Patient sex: M
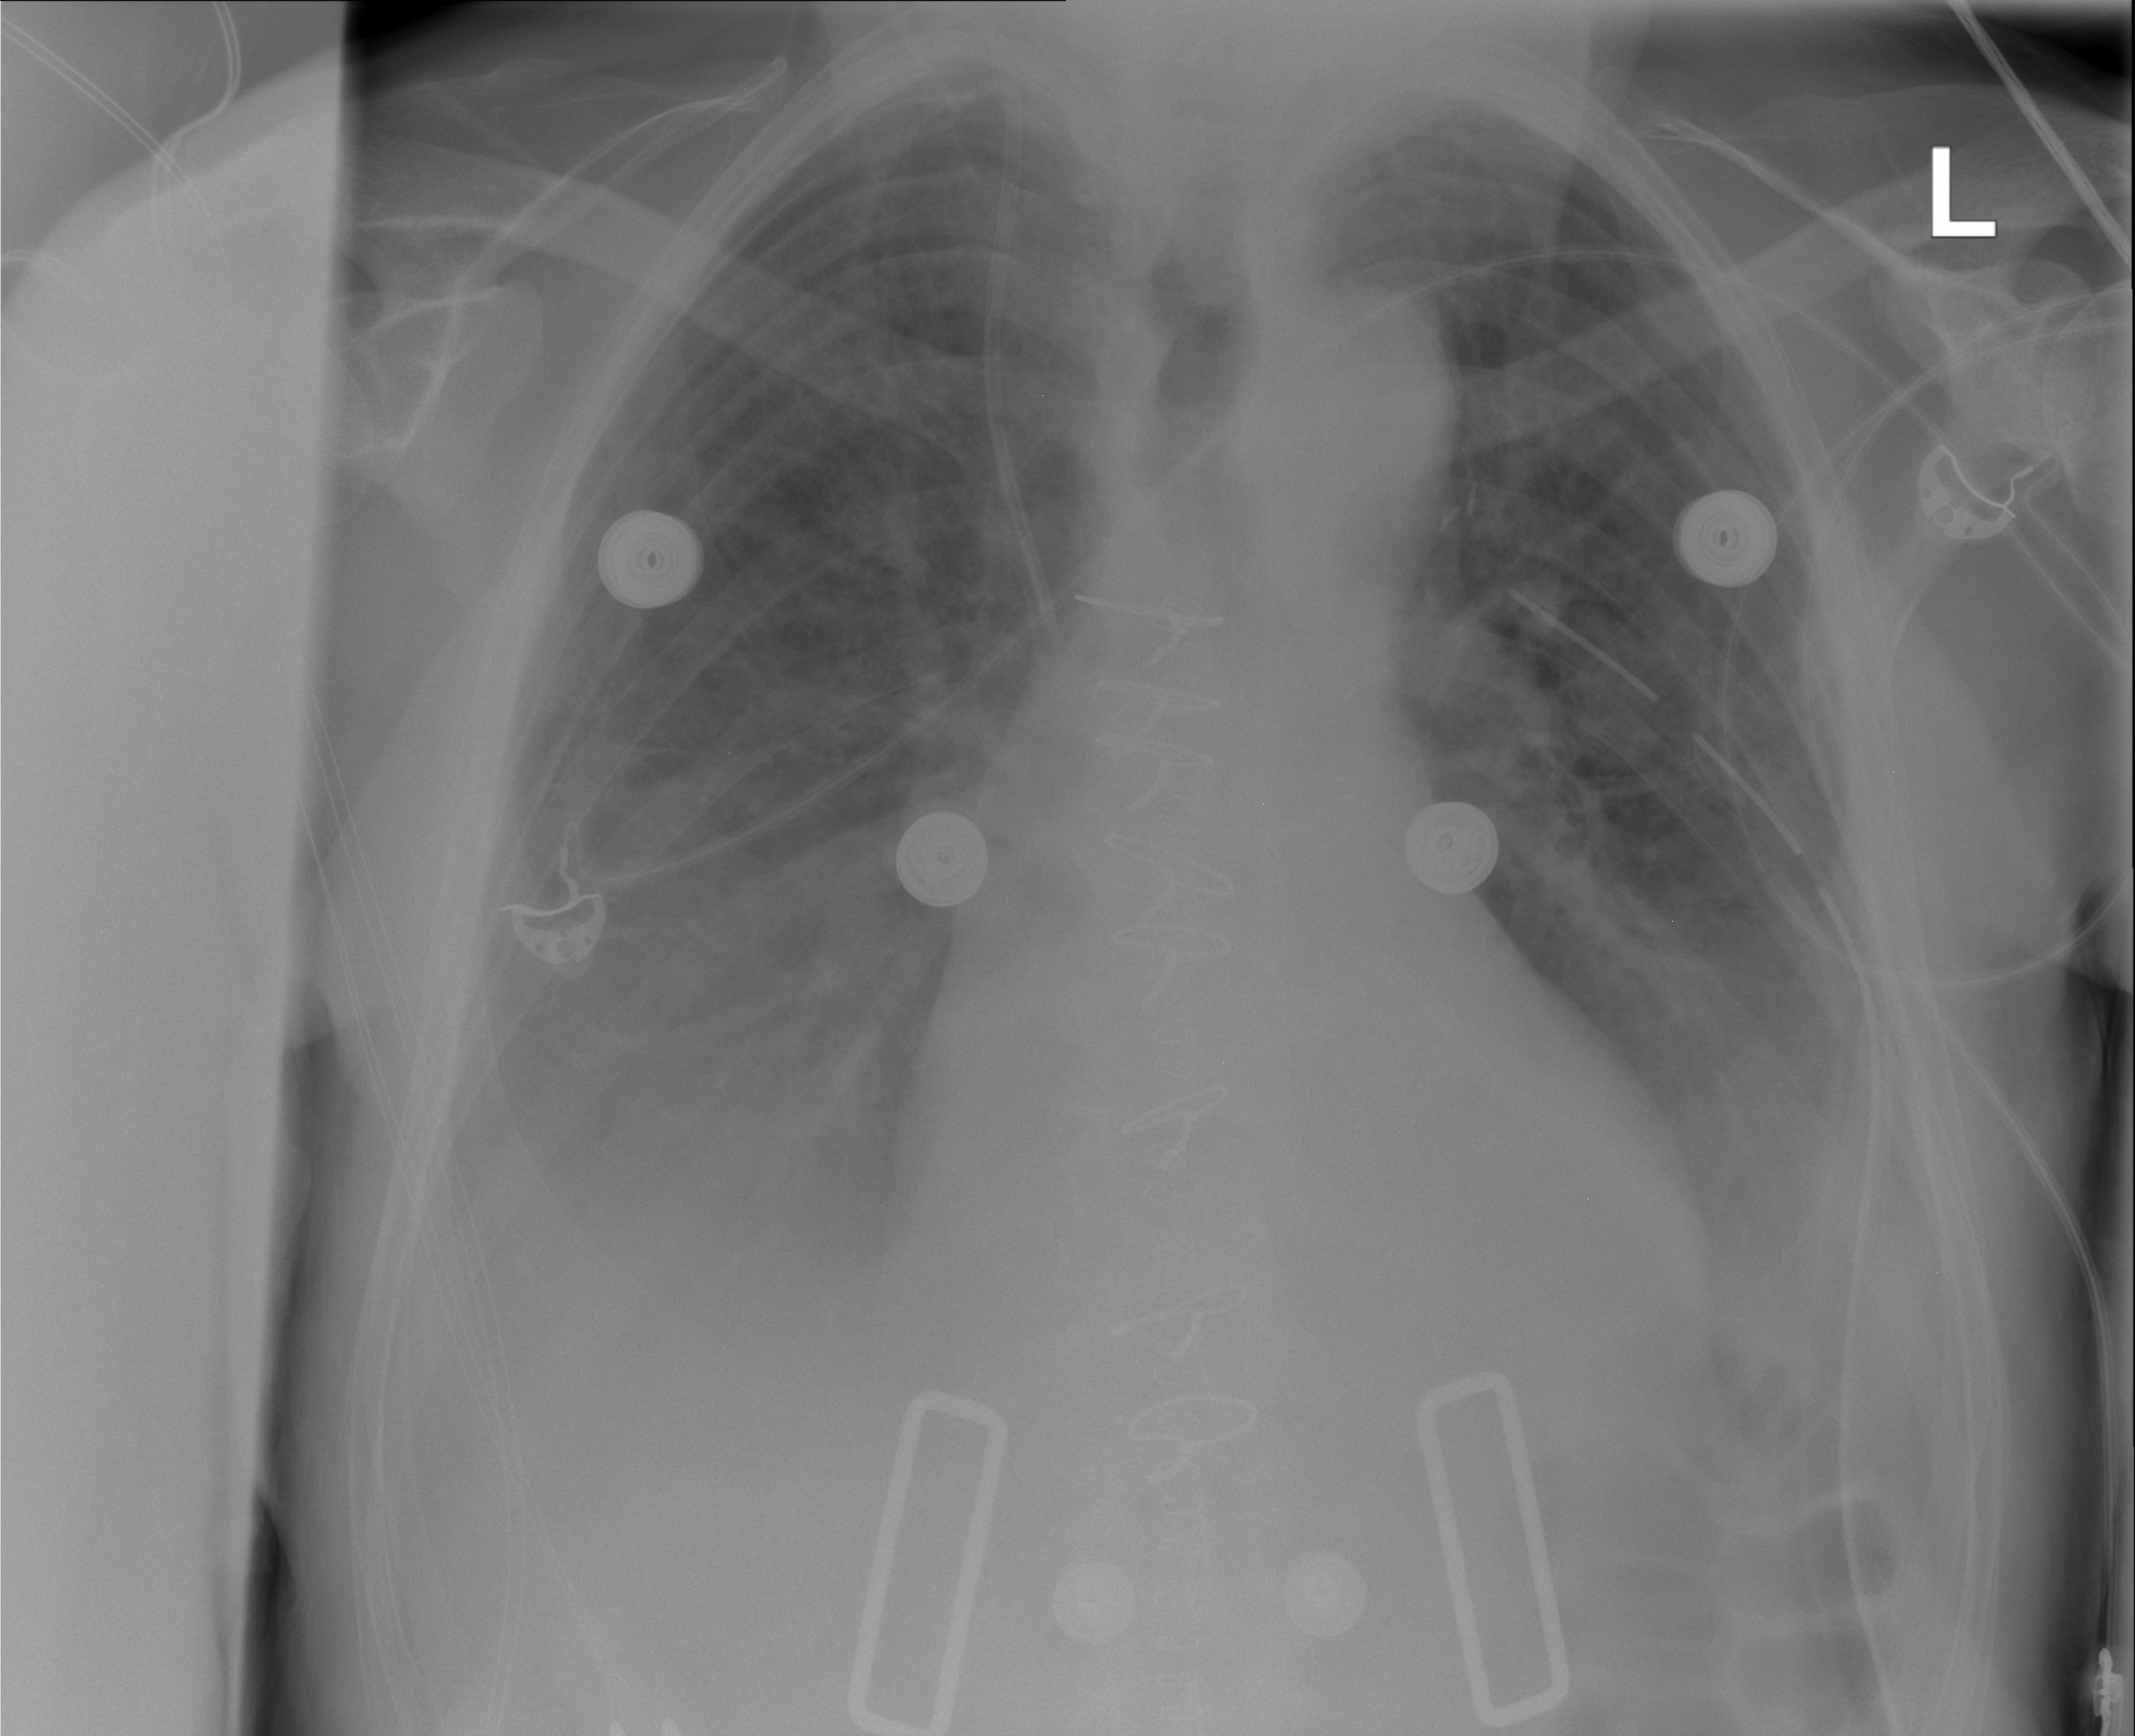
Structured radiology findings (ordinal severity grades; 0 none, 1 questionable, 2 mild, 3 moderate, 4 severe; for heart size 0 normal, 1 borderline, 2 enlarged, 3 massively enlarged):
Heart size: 0
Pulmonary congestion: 0
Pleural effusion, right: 2
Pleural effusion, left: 2
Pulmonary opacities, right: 0
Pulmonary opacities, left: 0
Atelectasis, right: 2
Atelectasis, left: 2